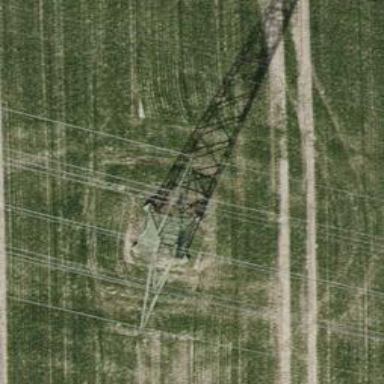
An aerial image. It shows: Power tower.